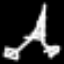
Label: The Eiffel Tower